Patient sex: M
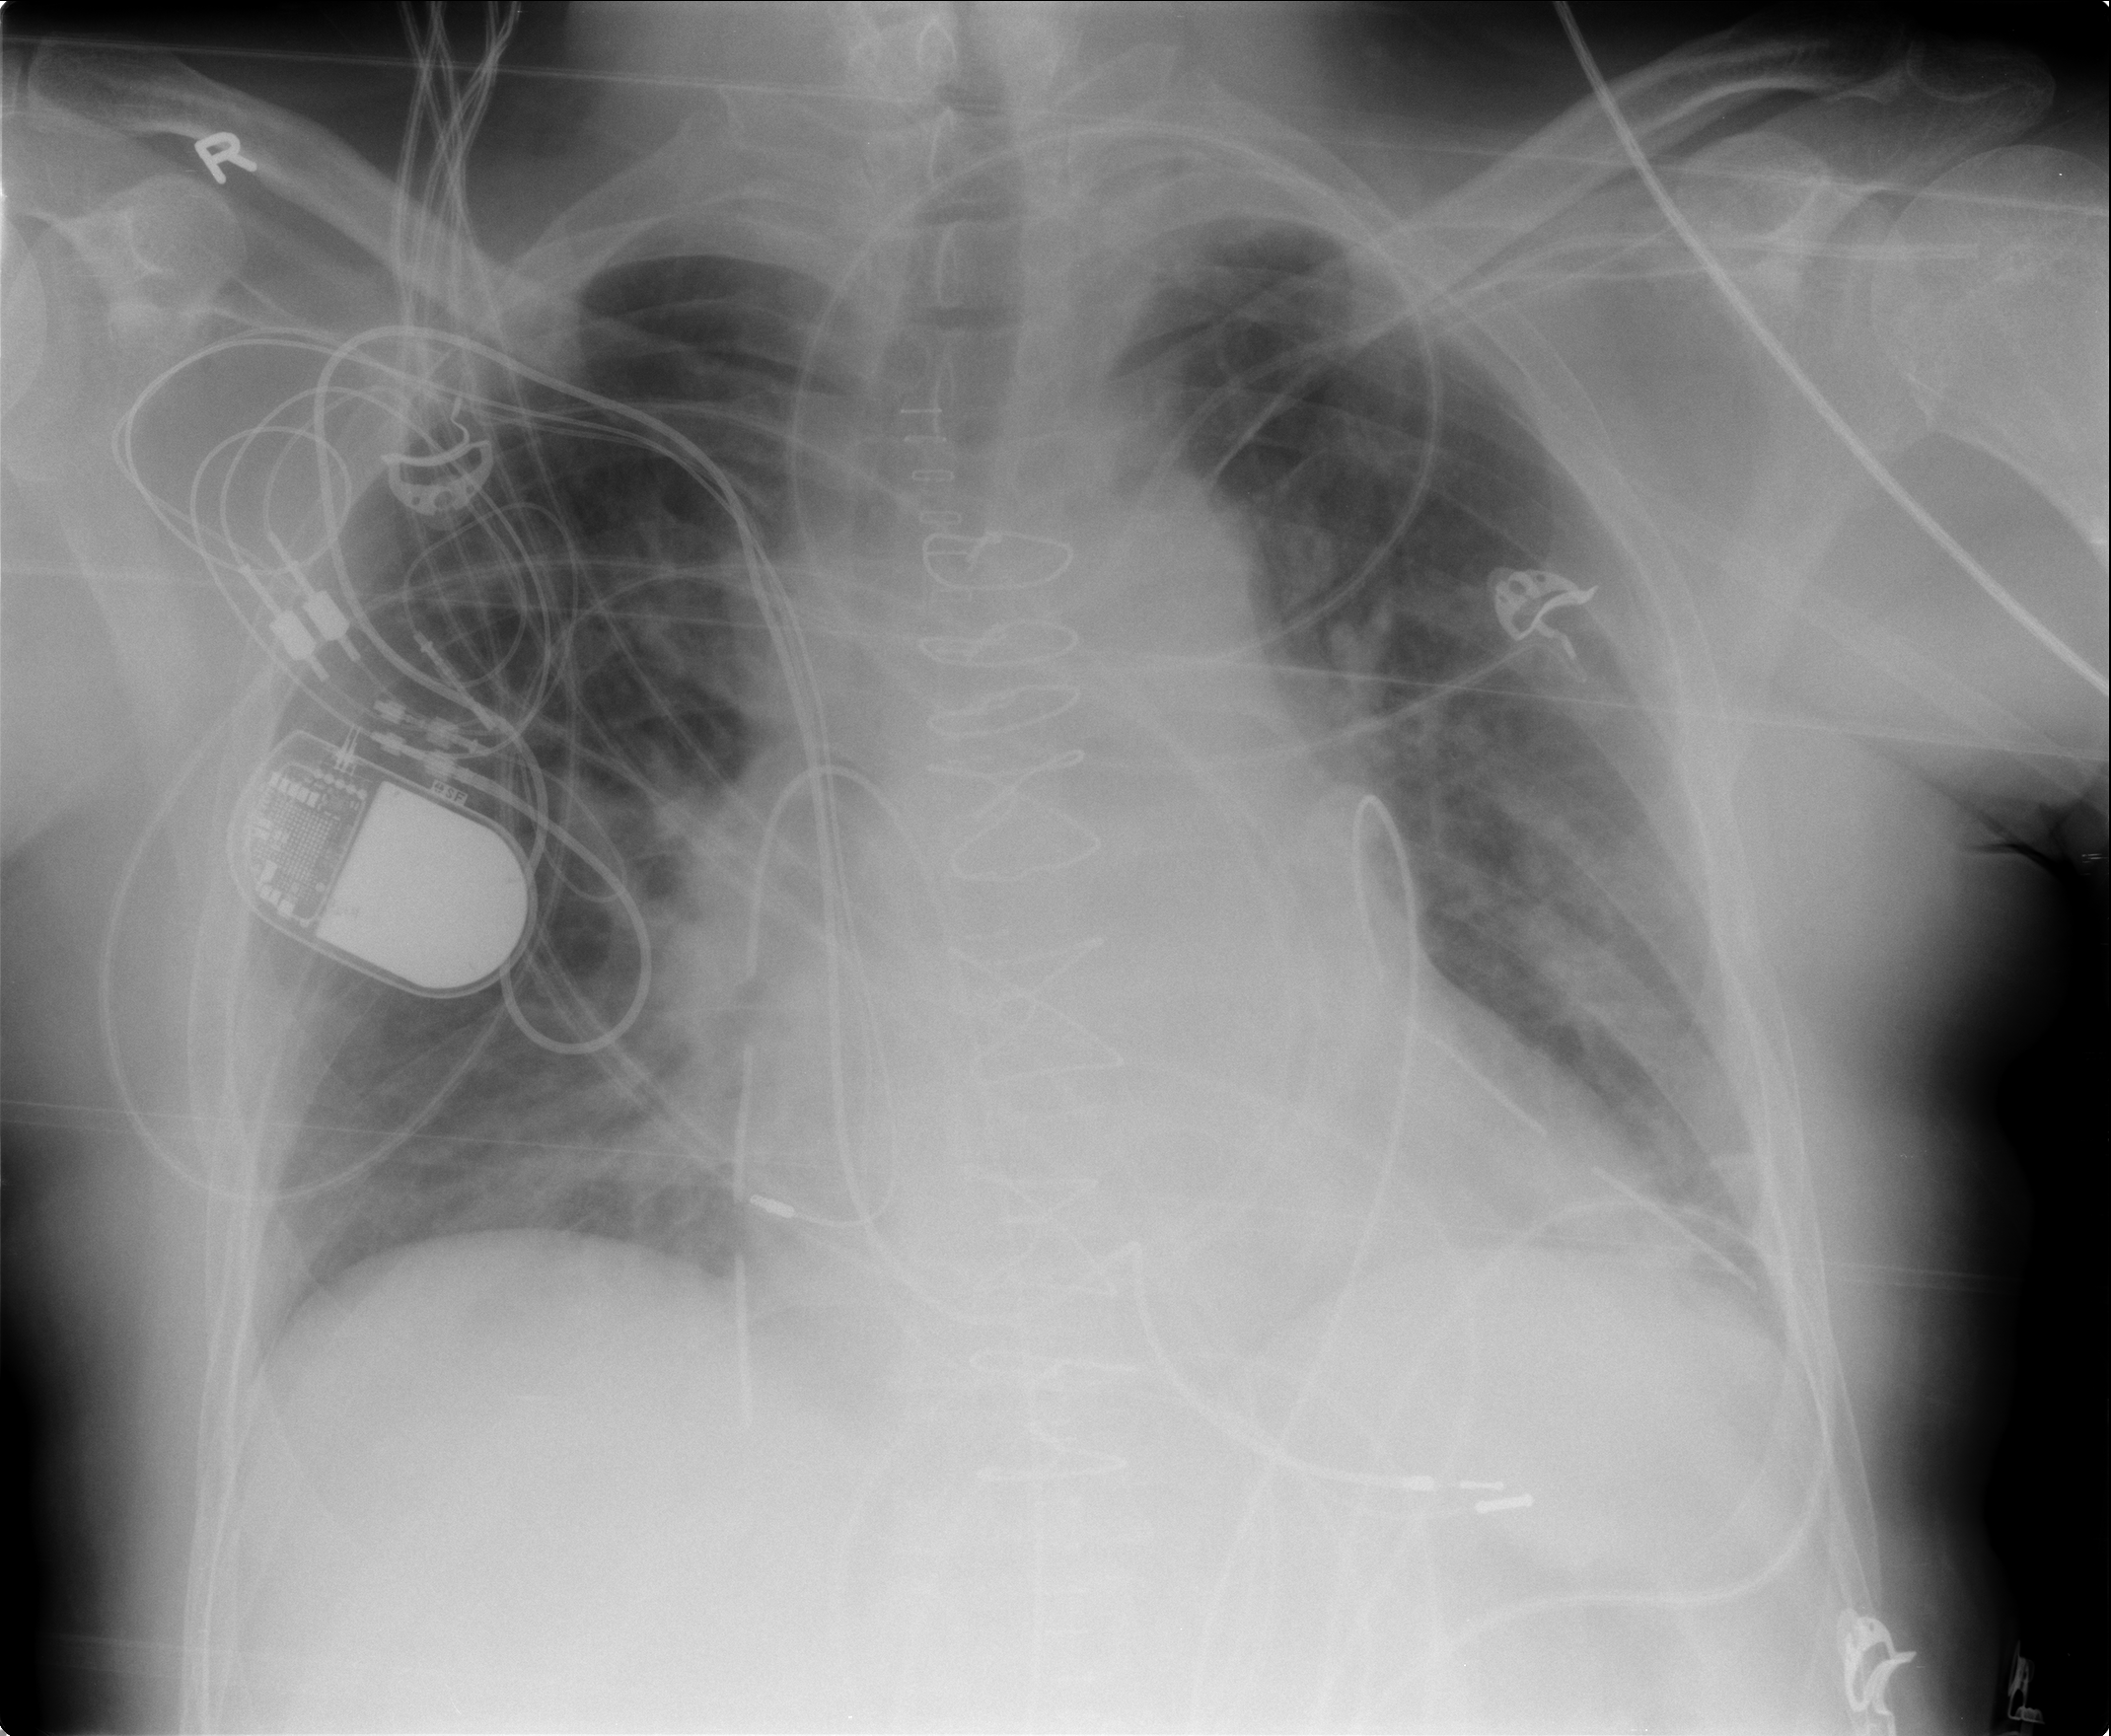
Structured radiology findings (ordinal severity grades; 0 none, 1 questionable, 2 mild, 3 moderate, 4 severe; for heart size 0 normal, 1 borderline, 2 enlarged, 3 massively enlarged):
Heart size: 2
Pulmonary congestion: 1
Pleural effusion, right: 0
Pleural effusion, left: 0
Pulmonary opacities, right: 1
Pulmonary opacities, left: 1
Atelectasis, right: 0
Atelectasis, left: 1